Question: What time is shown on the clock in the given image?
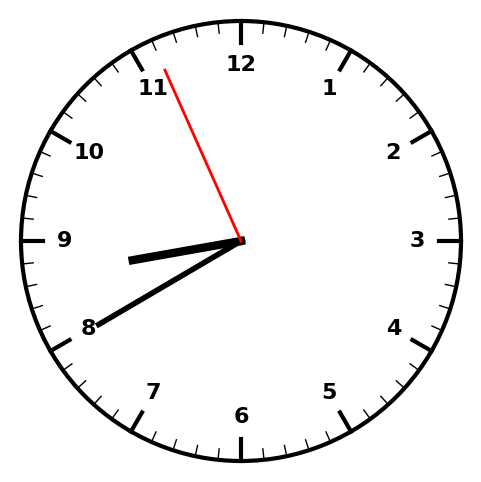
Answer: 08:39:56